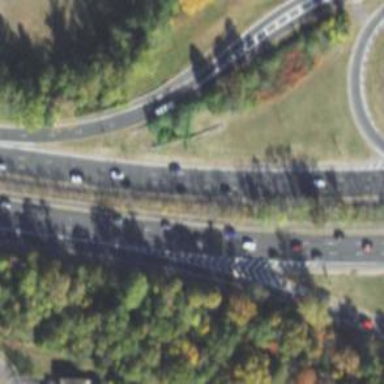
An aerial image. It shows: Asphalt motorway.